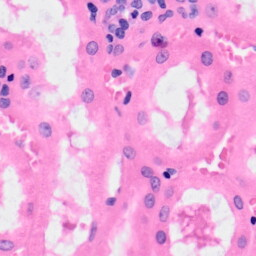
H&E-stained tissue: Kidney